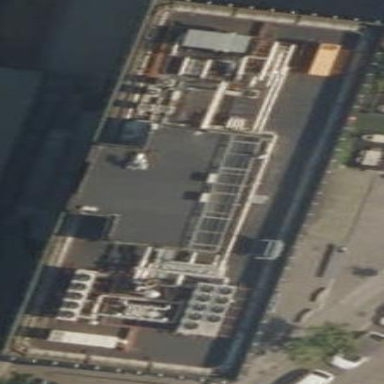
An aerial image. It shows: Office building.